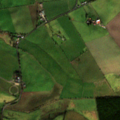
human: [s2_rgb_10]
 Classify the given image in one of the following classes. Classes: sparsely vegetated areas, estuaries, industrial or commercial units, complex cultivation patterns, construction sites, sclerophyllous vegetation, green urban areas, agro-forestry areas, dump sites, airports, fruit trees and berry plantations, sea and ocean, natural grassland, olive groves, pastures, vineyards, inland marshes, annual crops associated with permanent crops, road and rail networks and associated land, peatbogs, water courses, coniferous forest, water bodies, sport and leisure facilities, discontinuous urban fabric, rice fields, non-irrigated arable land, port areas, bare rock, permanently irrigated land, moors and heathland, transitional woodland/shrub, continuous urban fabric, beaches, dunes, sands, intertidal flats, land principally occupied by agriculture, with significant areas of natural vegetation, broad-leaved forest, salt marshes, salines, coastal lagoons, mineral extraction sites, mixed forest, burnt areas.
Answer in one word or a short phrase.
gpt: non-irrigated arable land, pastures, broad-leaved forest